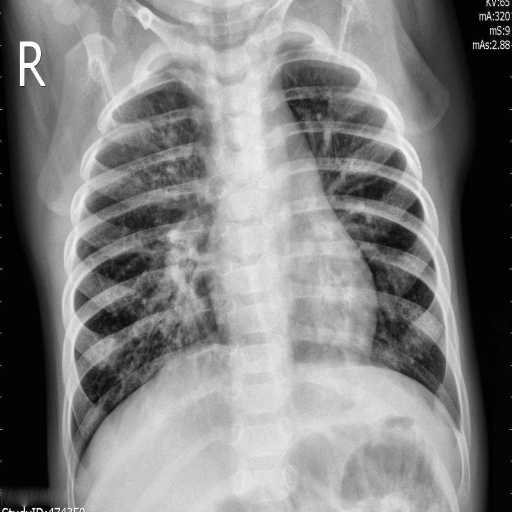
Finding: PNEUMONIA